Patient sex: F
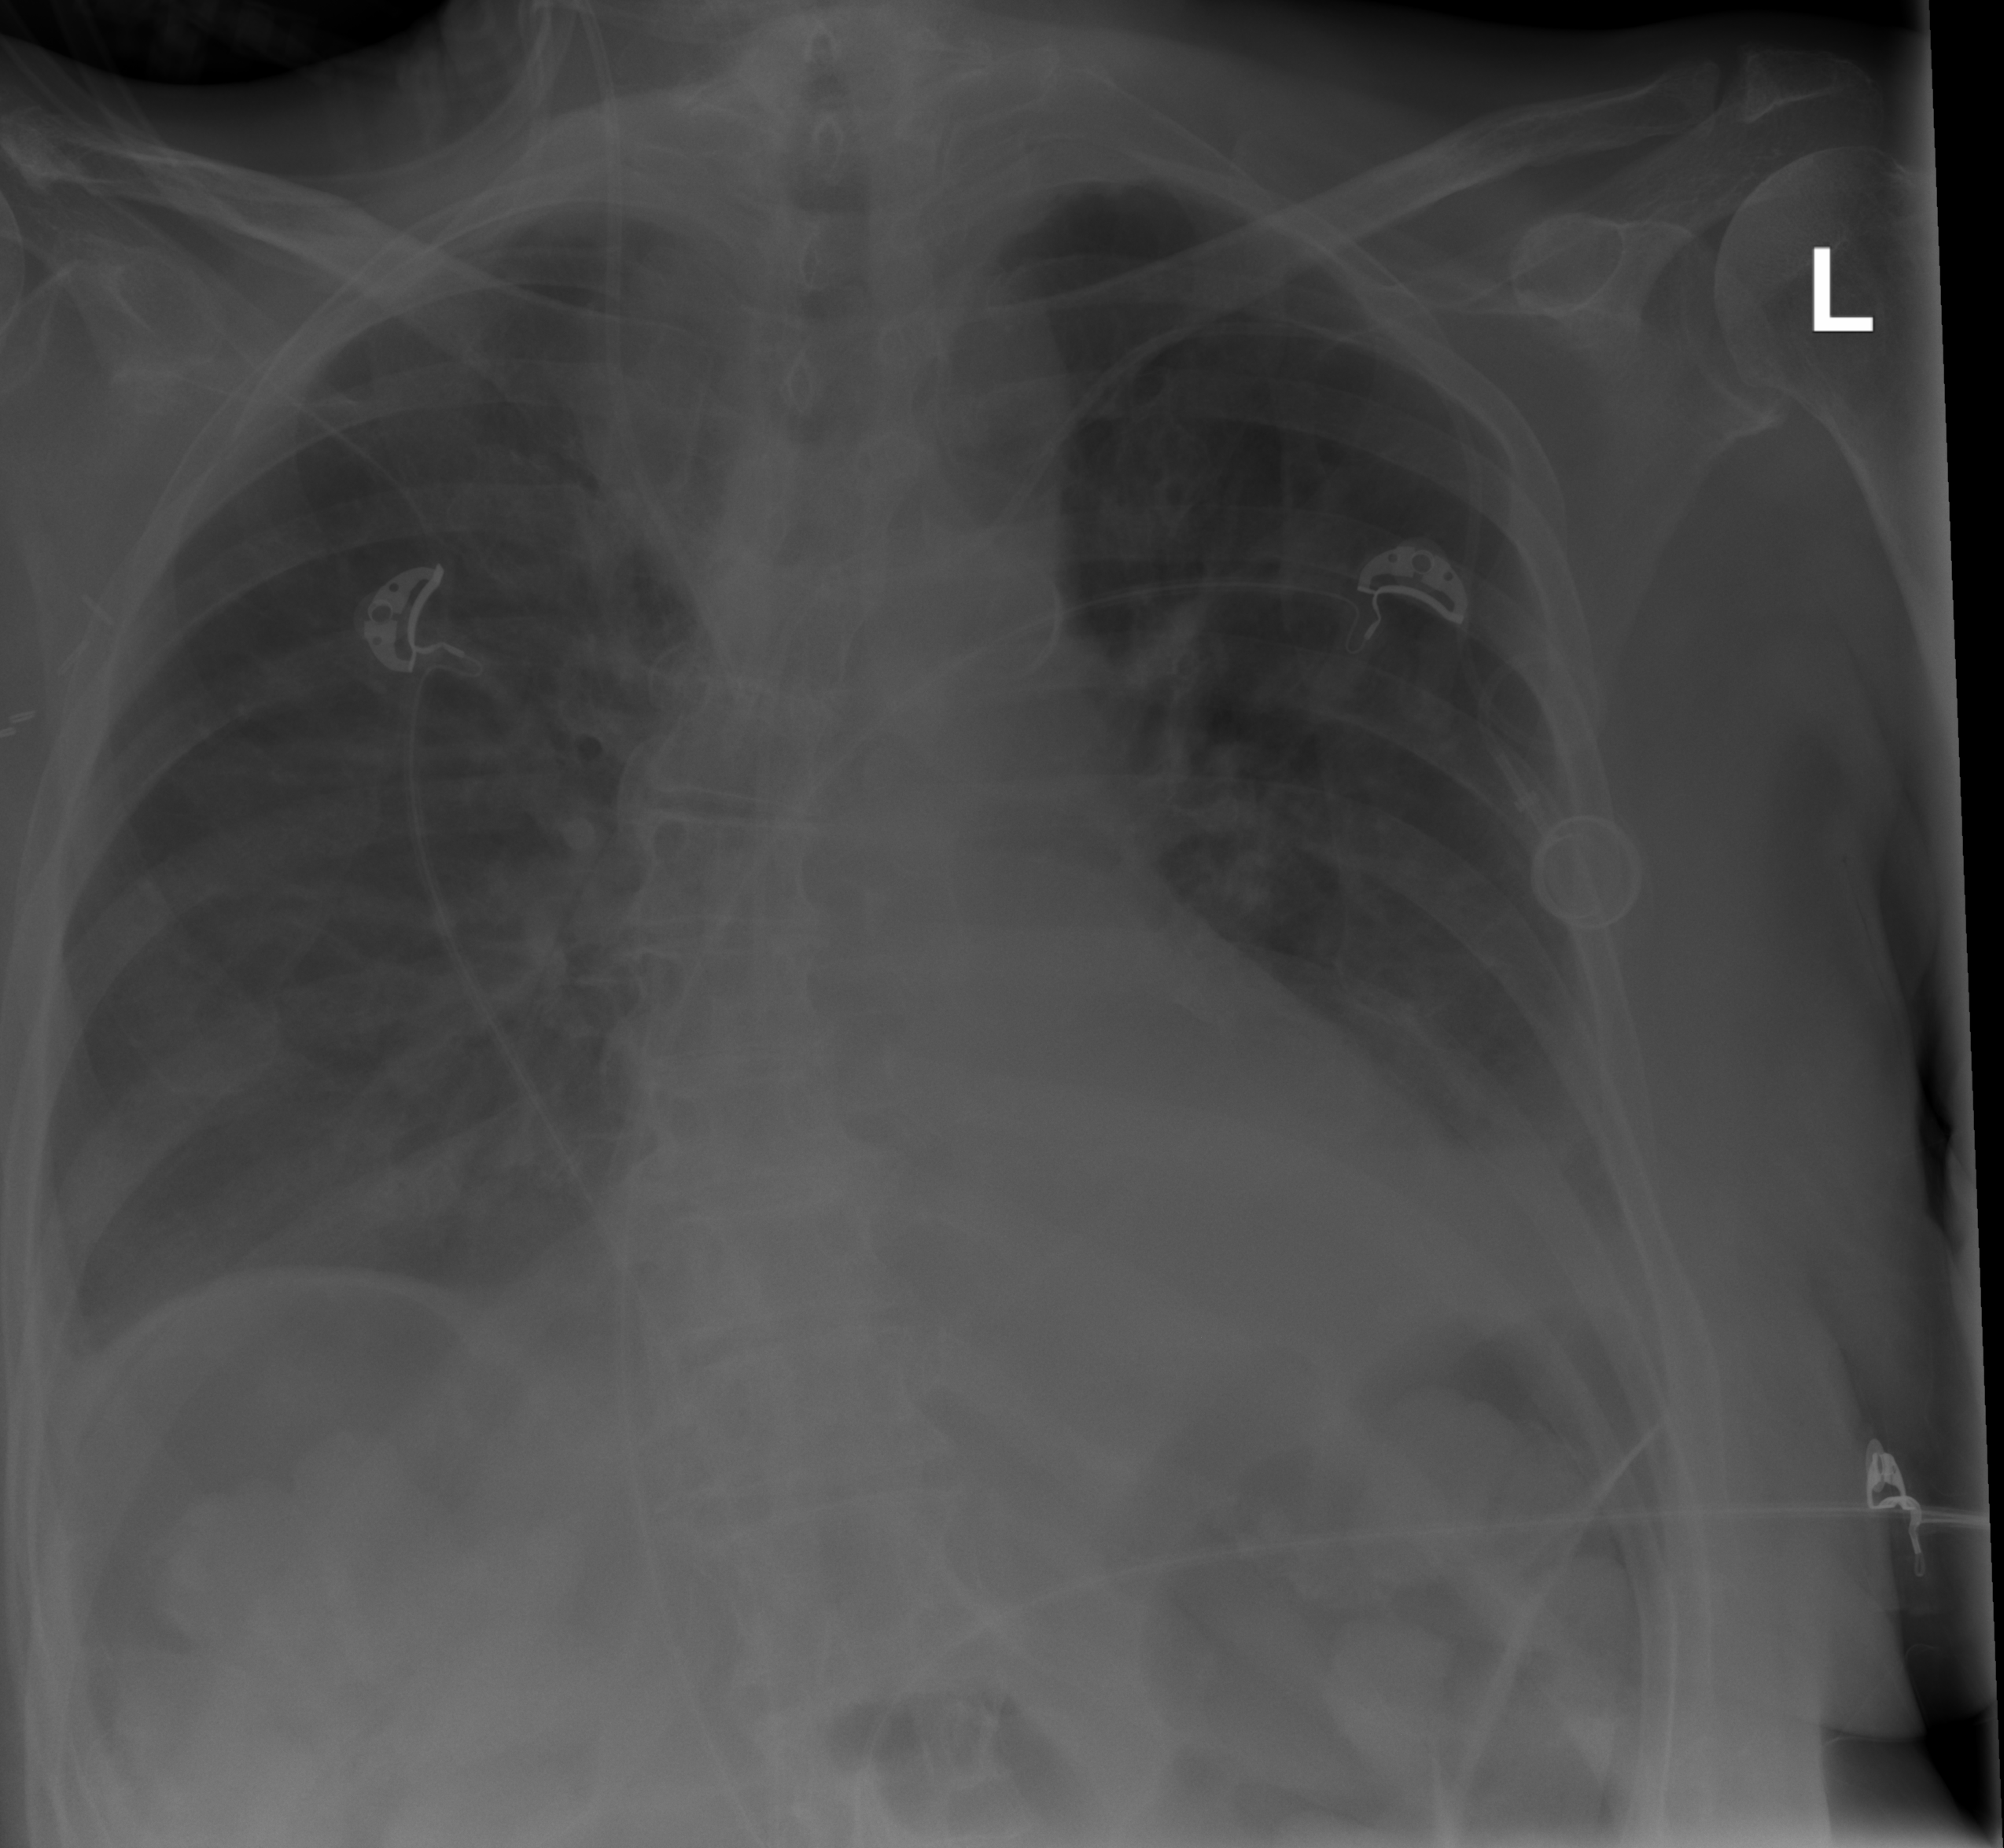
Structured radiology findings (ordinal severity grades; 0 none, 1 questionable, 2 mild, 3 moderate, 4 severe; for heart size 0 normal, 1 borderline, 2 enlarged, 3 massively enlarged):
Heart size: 0
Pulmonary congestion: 0
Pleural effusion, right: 2
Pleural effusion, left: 2
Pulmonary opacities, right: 0
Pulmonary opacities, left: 0
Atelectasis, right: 2
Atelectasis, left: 2